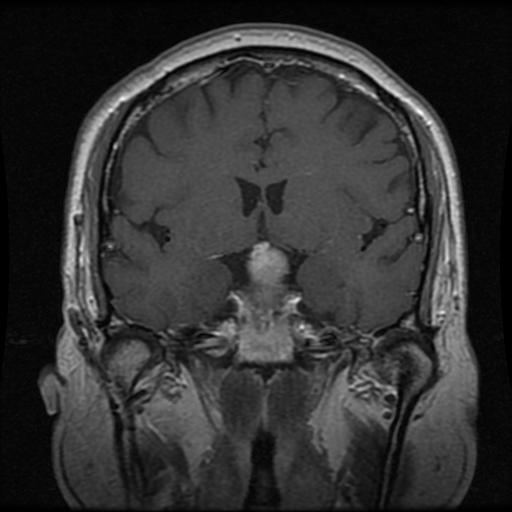
Label: pituitary